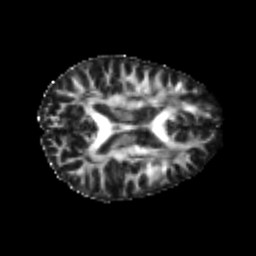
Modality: FA
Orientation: axial
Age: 22
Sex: female
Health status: healthy
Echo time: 0.074 s